Question: I want put following check mark in side right tag '<li>'. How is it?
This check mark:
<URL>
'''
ul li{
padding: 3px 10px 3px 10px;
background:url(http://img4up.com/up2/73089745861375946127.png) no-report;
}
'''
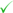
Answer: Try this
'''
ul li{
padding: 3px 15px 3px 10px;
background:url(http://img4up.com/up2/73089745861375946127.png) no-repeat right;
}
'''
Note: It's no-repeat, not no-report